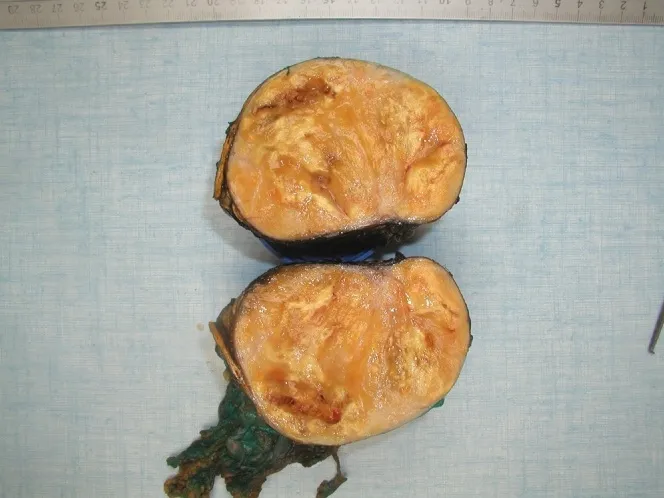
Macroscopic aspect of the benign schwannoma after cutting the tumor.
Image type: medical_photograph (other_medical_photograph)